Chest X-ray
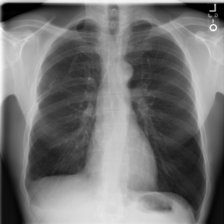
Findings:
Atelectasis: negative
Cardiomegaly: negative
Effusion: negative
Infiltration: negative
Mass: negative
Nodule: negative
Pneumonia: negative
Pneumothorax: negative
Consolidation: negative
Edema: negative
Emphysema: negative
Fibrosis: negative
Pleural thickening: negative
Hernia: negative